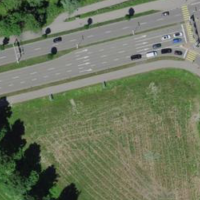
EUNIS habitat code: 25
Species observed at this site:
Linaria vulgaris